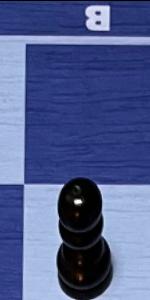
Label: Pawn_Black